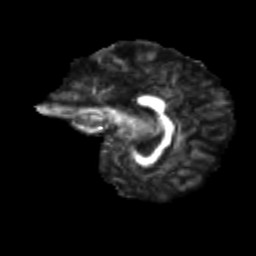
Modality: FA
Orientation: sagittal
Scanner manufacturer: siemens
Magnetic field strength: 3 T
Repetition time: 9.2 s
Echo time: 0.084 s